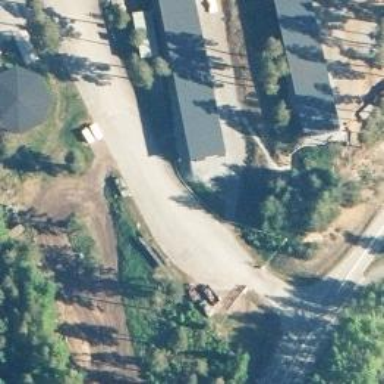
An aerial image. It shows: Historic tank.